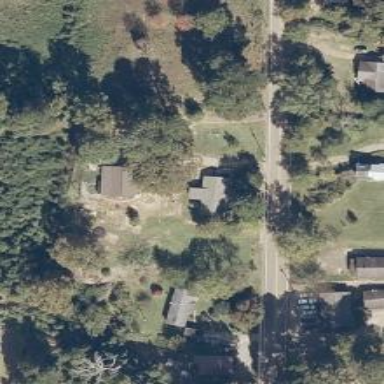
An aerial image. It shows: Driveway.